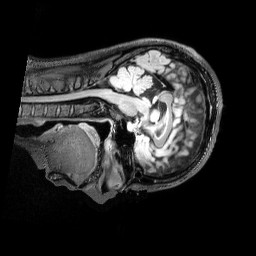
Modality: T2w
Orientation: sagittal
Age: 38
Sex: female
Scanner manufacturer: siemens
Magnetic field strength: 3 T
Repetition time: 5 s
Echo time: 0.394 s